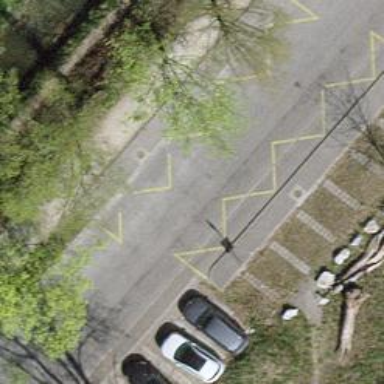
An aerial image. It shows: Footway with asphalt surface and crossing.